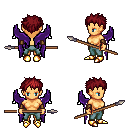
a pixel art fantasy rpg character, female body template, human, tanned skin, purple wings, teal pants, brunette bedhead hairstyle, cloth bracers, gold boots, spear, four views (front, back, left, right), 2x2 character sprite sheet, small pixel art, hard edges, no anti-aliasing